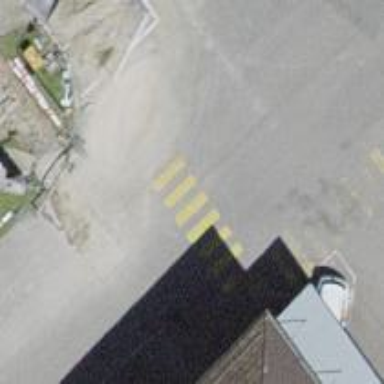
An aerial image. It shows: Uncontrolled zebra crossing on the road.